RGB frame:
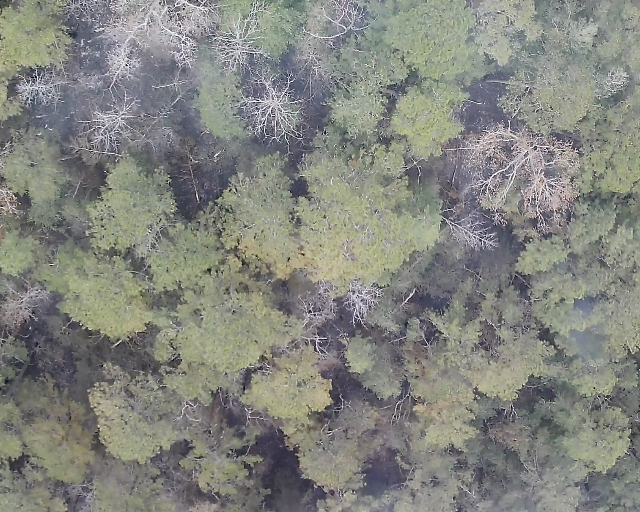
Thermal frame:
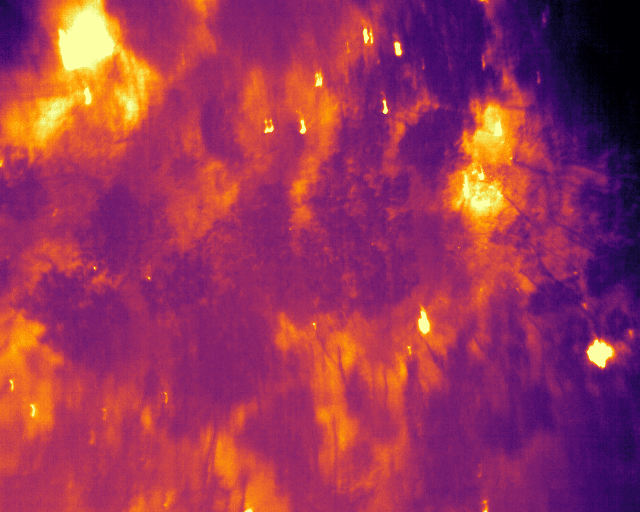
Captured: 2026-02-26 03:07:30
Pixels at or above 80 °C: 338 (fraction of frame: 0.001031)